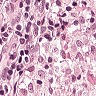
Metastatic tissue present: no